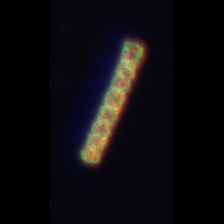
Taxon: Lauderia_Hemiaulus
Group: Diatoms